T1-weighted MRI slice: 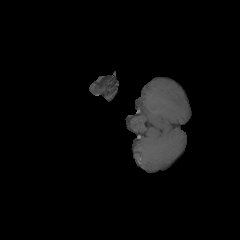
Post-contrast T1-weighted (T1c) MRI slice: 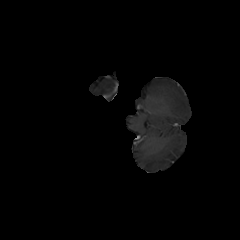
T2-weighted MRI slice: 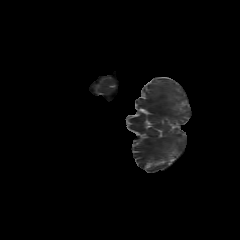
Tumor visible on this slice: no